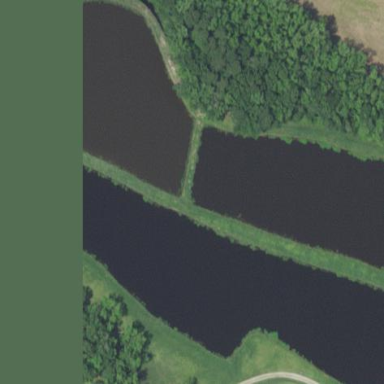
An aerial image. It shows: Pond with natural water.